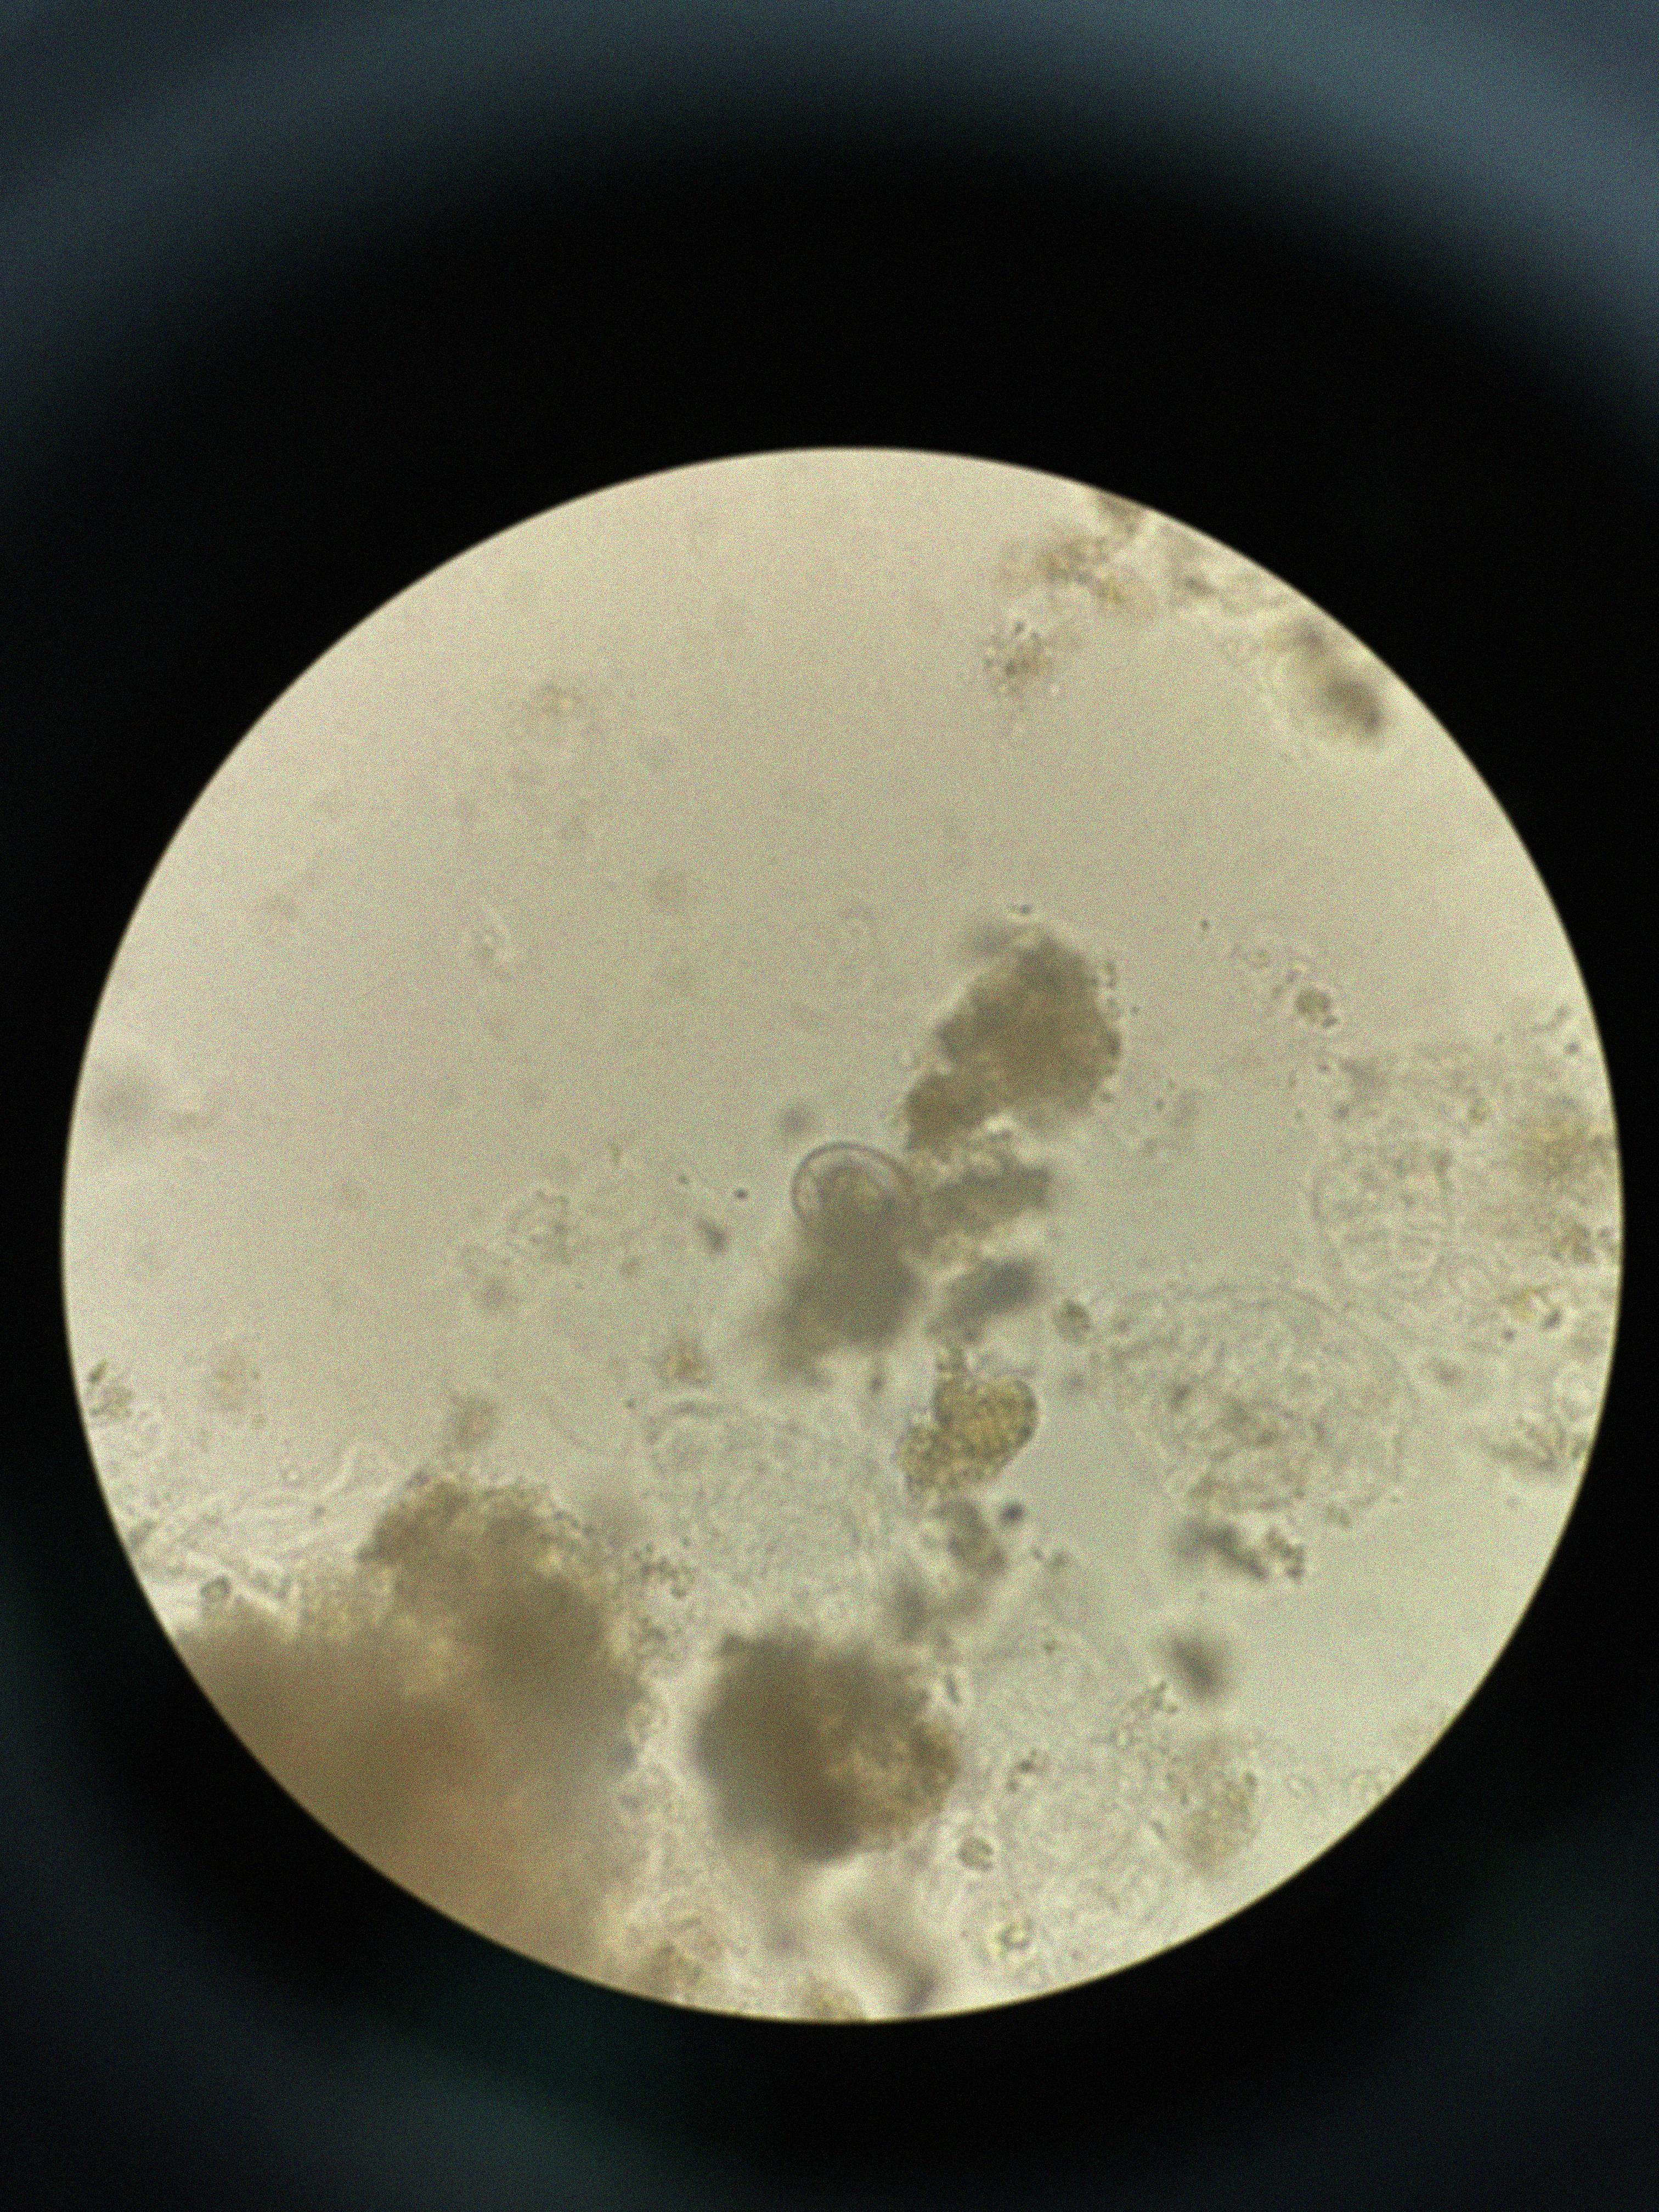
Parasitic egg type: Hymenolepis nana